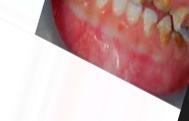
Condition: Caries